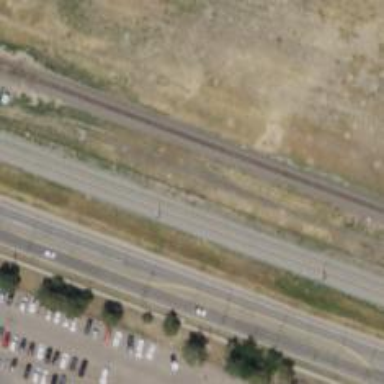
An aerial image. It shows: Railway with electrified contact lines.